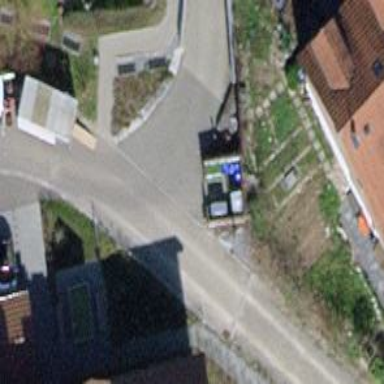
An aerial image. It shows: Residential road with asphalt surface and no sidewalks.